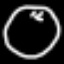
Label: clock